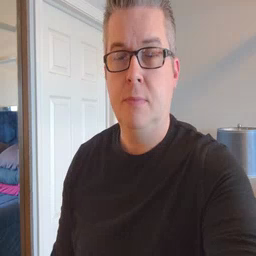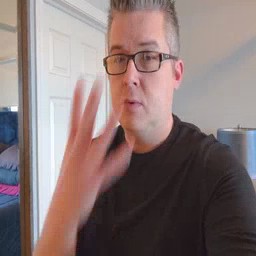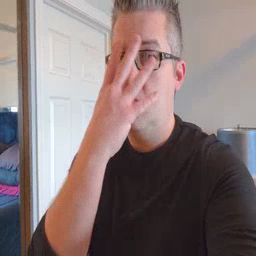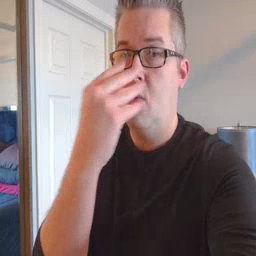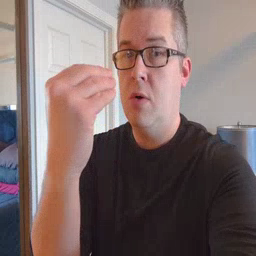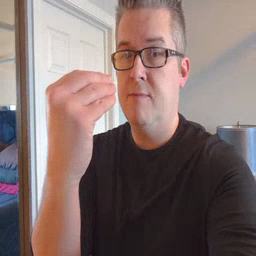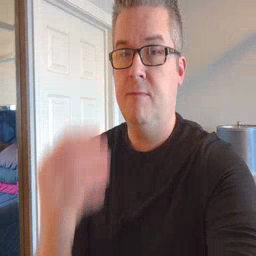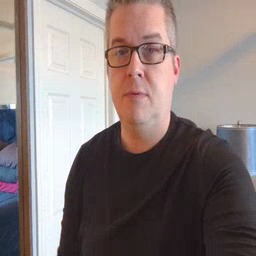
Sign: wolf